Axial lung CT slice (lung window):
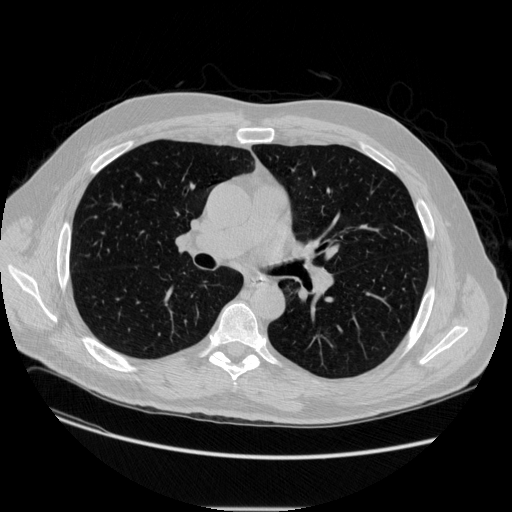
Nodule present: no